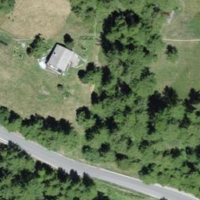
EUNIS habitat code: 45
Species observed at this site:
Lathyrus pratensis
Fringilla coelebs